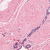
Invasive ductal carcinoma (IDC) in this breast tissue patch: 0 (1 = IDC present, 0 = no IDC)